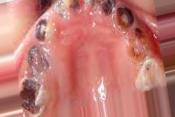
Condition: Caries